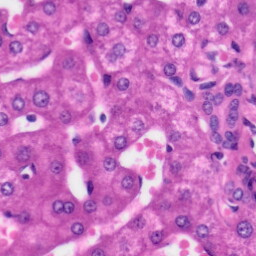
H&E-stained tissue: Liver